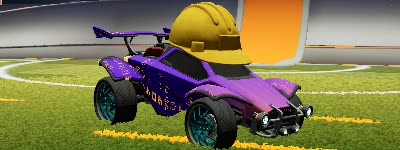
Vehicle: octane